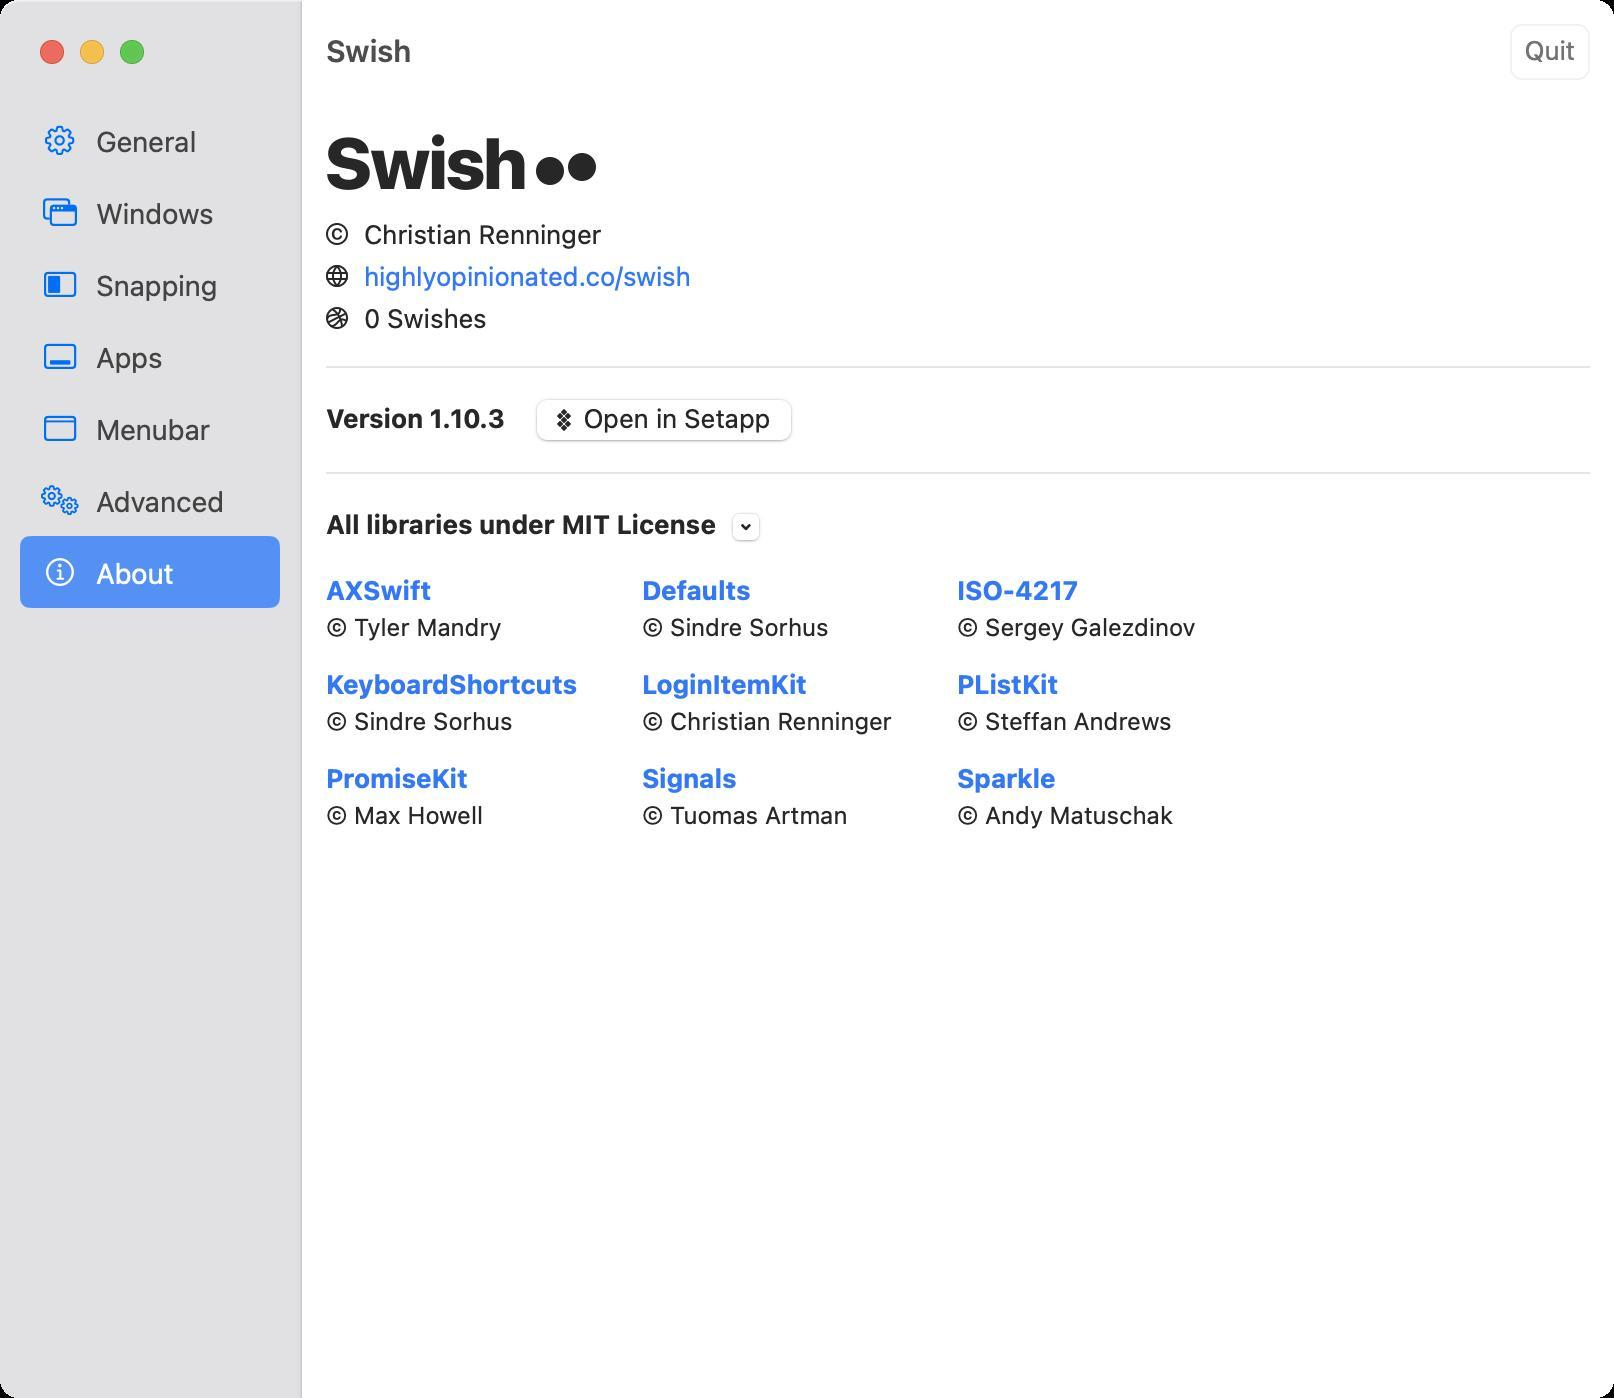
Accessibility tree:
{"name": "Swish", "role": "AXWindow", "description": null, "role_description": "standard window", "value": null, "position": "352.00;73.00", "size": "807;699", "children": [{"name": null, "role": "AXSplitGroup", "description": null, "role_description": "split group", "value": null, "position": "0.00;0.00", "size": "807;699", "children": [{"name": null, "role": "AXScrollArea", "description": null, "role_description": "scroll area", "value": null, "position": "0.00;52.00", "size": "150;647", "children": [{"name": null, "role": "AXTable", "description": null, "role_description": "table", "value": null, "position": "0.00;52.00", "size": "150;647", "children": [{"name": null, "role": "AXRow", "description": null, "role_description": "table row", "value": null, "position": "0.00;52.00", "size": "150;36", "children": [{"name": null, "role": "AXCell", "description": null, "role_description": "cell", "value": null, "position": "16.00;52.00", "size": "118;36", "children": [{"name": null, "role": "AXImage", "description": "General", "role_description": "image", "value": null, "position": "21.50;61.50", "size": "17;17", "children": []}, {"name": null, "role": "AXStaticText", "description": null, "role_description": "text", "value": "General", "position": "46.00;61.00", "size": "90;18", "children": []}]}]}, {"name": null, "role": "AXRow", "description": null, "role_description": "table row", "value": null, "position": "0.00;88.00", "size": "150;36", "children": [{"name": null, "role": "AXCell", "description": null, "role_description": "cell", "value": null, "position": "16.00;88.00", "size": "118;36", "children": [{"name": null, "role": "AXImage", "description": "Windows", "role_description": "image", "value": null, "position": "20.00;98.00", "size": "21;16", "children": []}, {"name": null, "role": "AXStaticText", "description": null, "role_description": "text", "value": "Windows", "position": "46.00;97.00", "size": "90;18", "children": []}]}]}, {"name": null, "role": "AXRow", "description": null, "role_description": "table row", "value": null, "position": "0.00;124.00", "size": "150;36", "children": [{"name": null, "role": "AXCell", "description": null, "role_description": "cell", "value": null, "position": "16.00;124.00", "size": "118;36", "children": [{"name": null, "role": "AXImage", "description": "Snapping", "role_description": "image", "value": null, "position": "20.50;134.50", "size": "20;15", "children": []}, {"name": null, "role": "AXStaticText", "description": null, "role_description": "text", "value": "Snapping", "position": "46.00;133.00", "size": "90;18", "children": []}]}]}, {"name": null, "role": "AXRow", "description": null, "role_description": "table row", "value": null, "position": "0.00;160.00", "size": "150;36", "children": [{"name": null, "role": "AXCell", "description": null, "role_description": "cell", "value": null, "position": "16.00;160.00", "size": "118;36", "children": [{"name": null, "role": "AXImage", "description": "Apps", "role_description": "image", "value": null, "position": "20.50;170.50", "size": "20;15", "children": []}, {"name": null, "role": "AXStaticText", "description": null, "role_description": "text", "value": "Apps", "position": "46.00;169.00", "size": "90;18", "children": []}]}]}, {"name": null, "role": "AXRow", "description": null, "role_description": "table row", "value": null, "position": "0.00;196.00", "size": "150;36", "children": [{"name": null, "role": "AXCell", "description": null, "role_description": "cell", "value": null, "position": "16.00;196.00", "size": "118;36", "children": [{"name": null, "role": "AXImage", "description": "Menubar", "role_description": "image", "value": null, "position": "20.50;206.50", "size": "20;15", "children": []}, {"name": null, "role": "AXStaticText", "description": null, "role_description": "text", "value": "Menubar", "position": "46.00;205.00", "size": "90;18", "children": []}]}]}, {"name": null, "role": "AXRow", "description": null, "role_description": "table row", "value": null, "position": "0.00;232.00", "size": "150;36", "children": [{"name": null, "role": "AXCell", "description": null, "role_description": "cell", "value": null, "position": "16.00;232.00", "size": "118;36", "children": [{"name": null, "role": "AXImage", "description": "Advanced", "role_description": "image", "value": null, "position": "19.50;241.50", "size": "21;17", "children": []}, {"name": null, "role": "AXStaticText", "description": null, "role_description": "text", "value": "Advanced", "position": "46.00;241.00", "size": "90;18", "children": []}]}]}, {"name": null, "role": "AXRow", "description": null, "role_description": "table row", "value": null, "position": "0.00;268.00", "size": "150;36", "children": [{"name": null, "role": "AXCell", "description": null, "role_description": "cell", "value": null, "position": "16.00;268.00", "size": "118;36", "children": [{"name": null, "role": "AXImage", "description": "About", "role_description": "image", "value": null, "position": "22.00;278.00", "size": "16;16", "children": []}, {"name": null, "role": "AXStaticText", "description": null, "role_description": "text", "value": "About", "position": "46.00;277.00", "size": "90;18", "children": []}]}]}, {"name": null, "role": "AXColumn", "description": null, "role_description": "column", "value": null, "position": "10.00;52.00", "size": "130;647", "children": []}]}]}, {"name": null, "role": "AXSplitter", "description": null, "role_description": "splitter", "value": 150.0, "position": "150.00;52.00", "size": "1;647", "children": []}, {"name": null, "role": "AXScrollArea", "description": null, "role_description": "scroll area", "value": null, "position": "151.00;52.00", "size": "656;647", "children": [{"name": null, "role": "AXImage", "description": "SwishLogo", "role_description": "image", "value": null, "position": "163.00;64.00", "size": "271;36", "children": []}, {"name": null, "role": "AXImage", "description": "MenuC", "role_description": "image", "value": null, "position": "163.00;110.50", "size": "11;12", "children": []}, {"name": null, "role": "AXStaticText", "description": null, "role_description": "text", "value": "Christian Renninger", "position": "180.00;108.00", "size": "123;17", "children": []}, {"name": null, "role": "AXImage", "description": "MenuGlobe", "role_description": "image", "value": null, "position": "163.00;131.50", "size": "11;12", "children": []}, {"name": null, "role": "AXStaticText", "description": null, "role_description": "text", "value": "highlyopinionated.co/swish", "position": "180.00;129.00", "size": "168;17", "children": []}, {"name": null, "role": "AXImage", "description": "MenuBall", "role_description": "image", "value": null, "position": "163.00;152.50", "size": "11;12", "children": []}, {"name": null, "role": "AXStaticText", "description": null, "role_description": "text", "value": "0 Swishes", "position": "180.00;150.00", "size": "66;17", "children": []}, {"name": null, "role": "AXStaticText", "description": null, "role_description": "text", "value": "Version 1.10.3", "position": "161.00;200.00", "size": "94;17", "children": []}, {"name": "Open_in_Setapp", "role": "AXButton", "description": null, "role_description": "button", "value": null, "position": "261.50;195.00", "size": "141;32", "children": []}, {"name": null, "role": "AXStaticText", "description": null, "role_description": "text", "value": "All libraries under MIT License", "position": "161.00;253.00", "size": "200;17", "children": []}, {"name": null, "role": "AXDisclosureTriangle", "description": null, "role_description": "disclosure triangle", "value": 1, "position": "363.50;256.00", "size": "19;16", "children": []}, {"name": null, "role": "AXStaticText", "description": null, "role_description": "text", "value": "AXSwift", "position": "161.00;286.00", "size": "57;17", "children": []}, {"name": null, "role": "AXStaticText", "description": null, "role_description": "text", "value": "© Tyler Mandry", "position": "161.00;305.00", "size": "92;16", "children": []}, {"name": null, "role": "AXStaticText", "description": null, "role_description": "text", "value": "KeyboardShortcuts", "position": "161.00;333.00", "size": "130;17", "children": []}, {"name": null, "role": "AXStaticText", "description": null, "role_description": "text", "value": "© Sindre Sorhus", "position": "161.00;352.00", "size": "98;16", "children": []}, {"name": null, "role": "AXStaticText", "description": null, "role_description": "text", "value": "PromiseKit", "position": "161.00;380.00", "size": "75;17", "children": []}, {"name": null, "role": "AXStaticText", "description": null, "role_description": "text", "value": "© Max Howell", "position": "161.00;399.00", "size": "83;16", "children": []}, {"name": null, "role": "AXStaticText", "description": null, "role_description": "text", "value": "Defaults", "position": "319.00;286.00", "size": "58;17", "children": []}, {"name": null, "role": "AXStaticText", "description": null, "role_description": "text", "value": "© Sindre Sorhus", "position": "319.00;305.00", "size": "98;16", "children": []}, {"name": null, "role": "AXStaticText", "description": null, "role_description": "text", "value": "LoginItemKit", "position": "319.00;333.00", "size": "87;17", "children": []}, {"name": null, "role": "AXStaticText", "description": null, "role_description": "text", "value": "© Christian Renninger", "position": "319.00;352.00", "size": "130;16", "children": []}, {"name": null, "role": "AXStaticText", "description": null, "role_description": "text", "value": "Signals", "position": "319.00;380.00", "size": "52;17", "children": []}, {"name": null, "role": "AXStaticText", "description": null, "role_description": "text", "value": "© Tuomas Artman", "position": "319.00;399.00", "size": "107;16", "children": []}, {"name": null, "role": "AXStaticText", "description": null, "role_description": "text", "value": "ISO-4217", "position": "476.50;286.00", "size": "65;17", "children": []}, {"name": null, "role": "AXStaticText", "description": null, "role_description": "text", "value": "© Sergey Galezdinov", "position": "476.50;305.00", "size": "124;16", "children": []}, {"name": null, "role": "AXStaticText", "description": null, "role_description": "text", "value": "PListKit", "position": "476.50;333.00", "size": "55;17", "children": []}, {"name": null, "role": "AXStaticText", "description": null, "role_description": "text", "value": "© Steffan Andrews", "position": "476.50;352.00", "size": "112;16", "children": []}, {"name": null, "role": "AXStaticText", "description": null, "role_description": "text", "value": "Sparkle", "position": "476.50;380.00", "size": "54;17", "children": []}, {"name": null, "role": "AXStaticText", "description": null, "role_description": "text", "value": "© Andy Matuschak", "position": "476.50;399.00", "size": "112;16", "children": []}, {"name": null, "role": "AXScrollBar", "description": null, "role_description": "scroll bar", "value": 0.0, "position": "151.00;683.00", "size": "656;16", "children": []}, {"name": null, "role": "AXScrollBar", "description": null, "role_description": "scroll bar", "value": 0.0, "position": "791.00;52.00", "size": "16;647", "children": []}]}]}, {"name": null, "role": "AXToolbar", "description": null, "role_description": "toolbar", "value": null, "position": "0.00;0.00", "size": "807;52", "children": [{"name": null, "role": "AXButton", "description": "Quit", "role_description": "button", "value": null, "position": "751.00;0.00", "size": "48;52", "children": []}]}, {"name": null, "role": "AXButton", "description": null, "role_description": "close button", "value": null, "position": "19.00;18.00", "size": "14;16", "children": []}, {"name": null, "role": "AXButton", "description": null, "role_description": "full screen button", "value": null, "position": "59.00;18.00", "size": "14;16", "children": [{"name": null, "role": "AXGroup", "description": null, "role_description": "group", "value": null, "position": "59.00;18.00", "size": "14;16", "children": [{"name": null, "role": "AXGroup", "description": null, "role_description": "group", "value": null, "position": "59.00;18.00", "size": "14;16", "children": []}]}]}, {"name": null, "role": "AXButton", "description": null, "role_description": "minimize button", "value": null, "position": "39.00;18.00", "size": "14;16", "children": []}, {"name": null, "role": "AXStaticText", "description": null, "role_description": "text", "value": "Swish", "position": "159.00;0.00", "size": "592;52", "children": []}]}